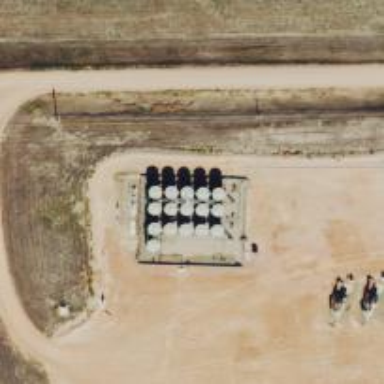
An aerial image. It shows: Storage tank with man-made structure.